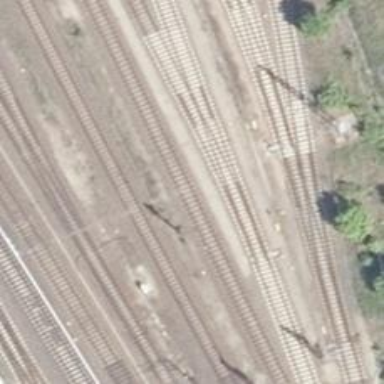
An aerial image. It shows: Railway switch.